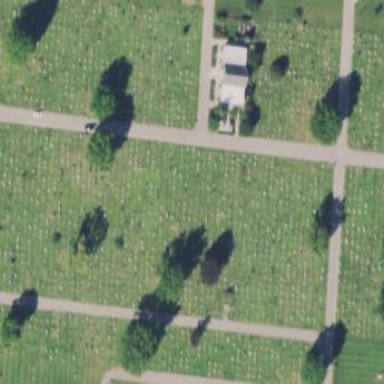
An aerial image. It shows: Cemetery.